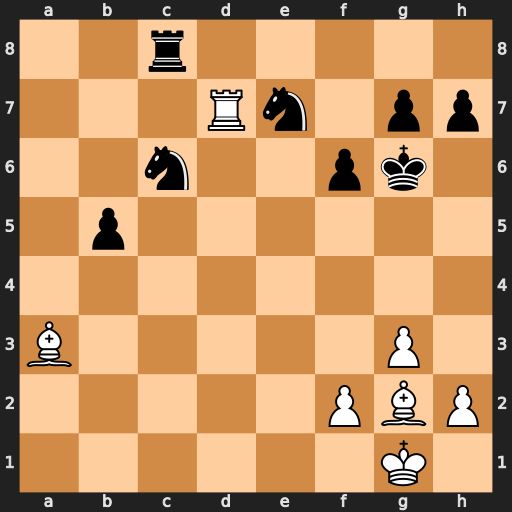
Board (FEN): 2r5/3Rn1pp/2n2pk1/1p6/8/B5P1/5PBP/6K1
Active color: w
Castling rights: -
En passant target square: -
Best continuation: Bxe7 Nxe7 Rxe7